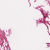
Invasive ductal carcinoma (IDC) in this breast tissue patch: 0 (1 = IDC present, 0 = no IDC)